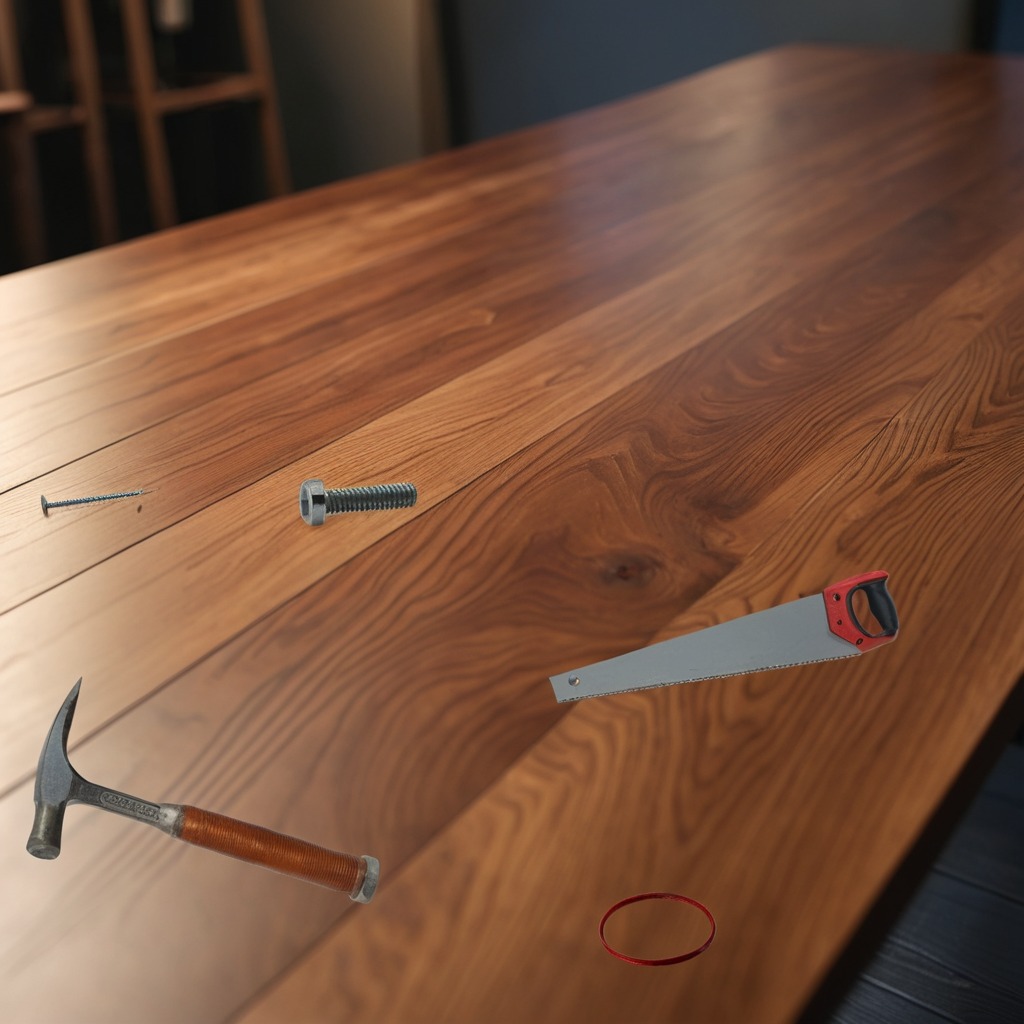
A rubber Oring, a hammer, an iron nail, a metal machine screw, and a handheld metal saw are lying on a wooden table in a carpentry studio.